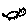
Label: cat